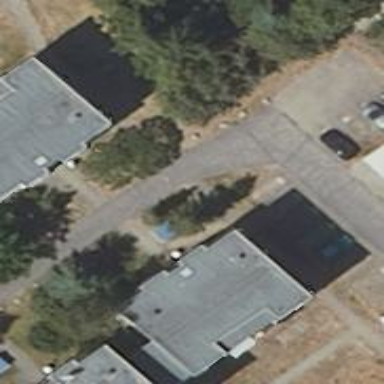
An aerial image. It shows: Paved footway.